Question: I am trying to display a grid but add a panel in between 'List of customers' and the columns 'Customer Id, active, firstname last name, email address'.
I need to add a panel between these 2 componants. And in that panel i will be having different UI elements. How can i do this ?

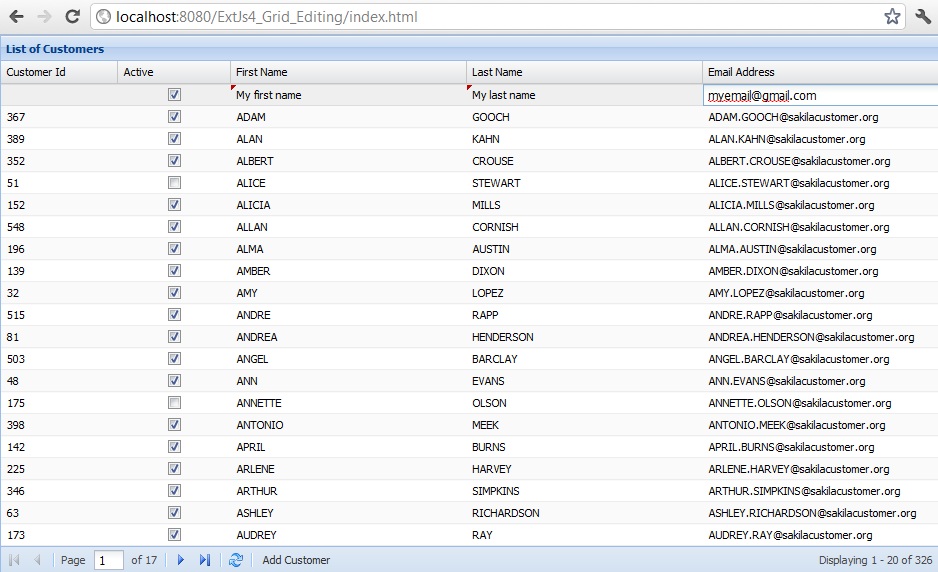
Answer: Well I believe you have just a grid with The title list of costumers, The easiest way is to have a panel and a grid (grid with no title) into another panel with the title.
'''
{
xtype: 'panel',
title: 'List of customers',
layout:'border',
items: [
{
//the panel you want
xtype: 'panel',
region: 'north',
height: 100,
},
{
//your current grid without a title
xtype: 'gridpanel',
region: 'center',
height: 300,
}
]
}
'''